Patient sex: F
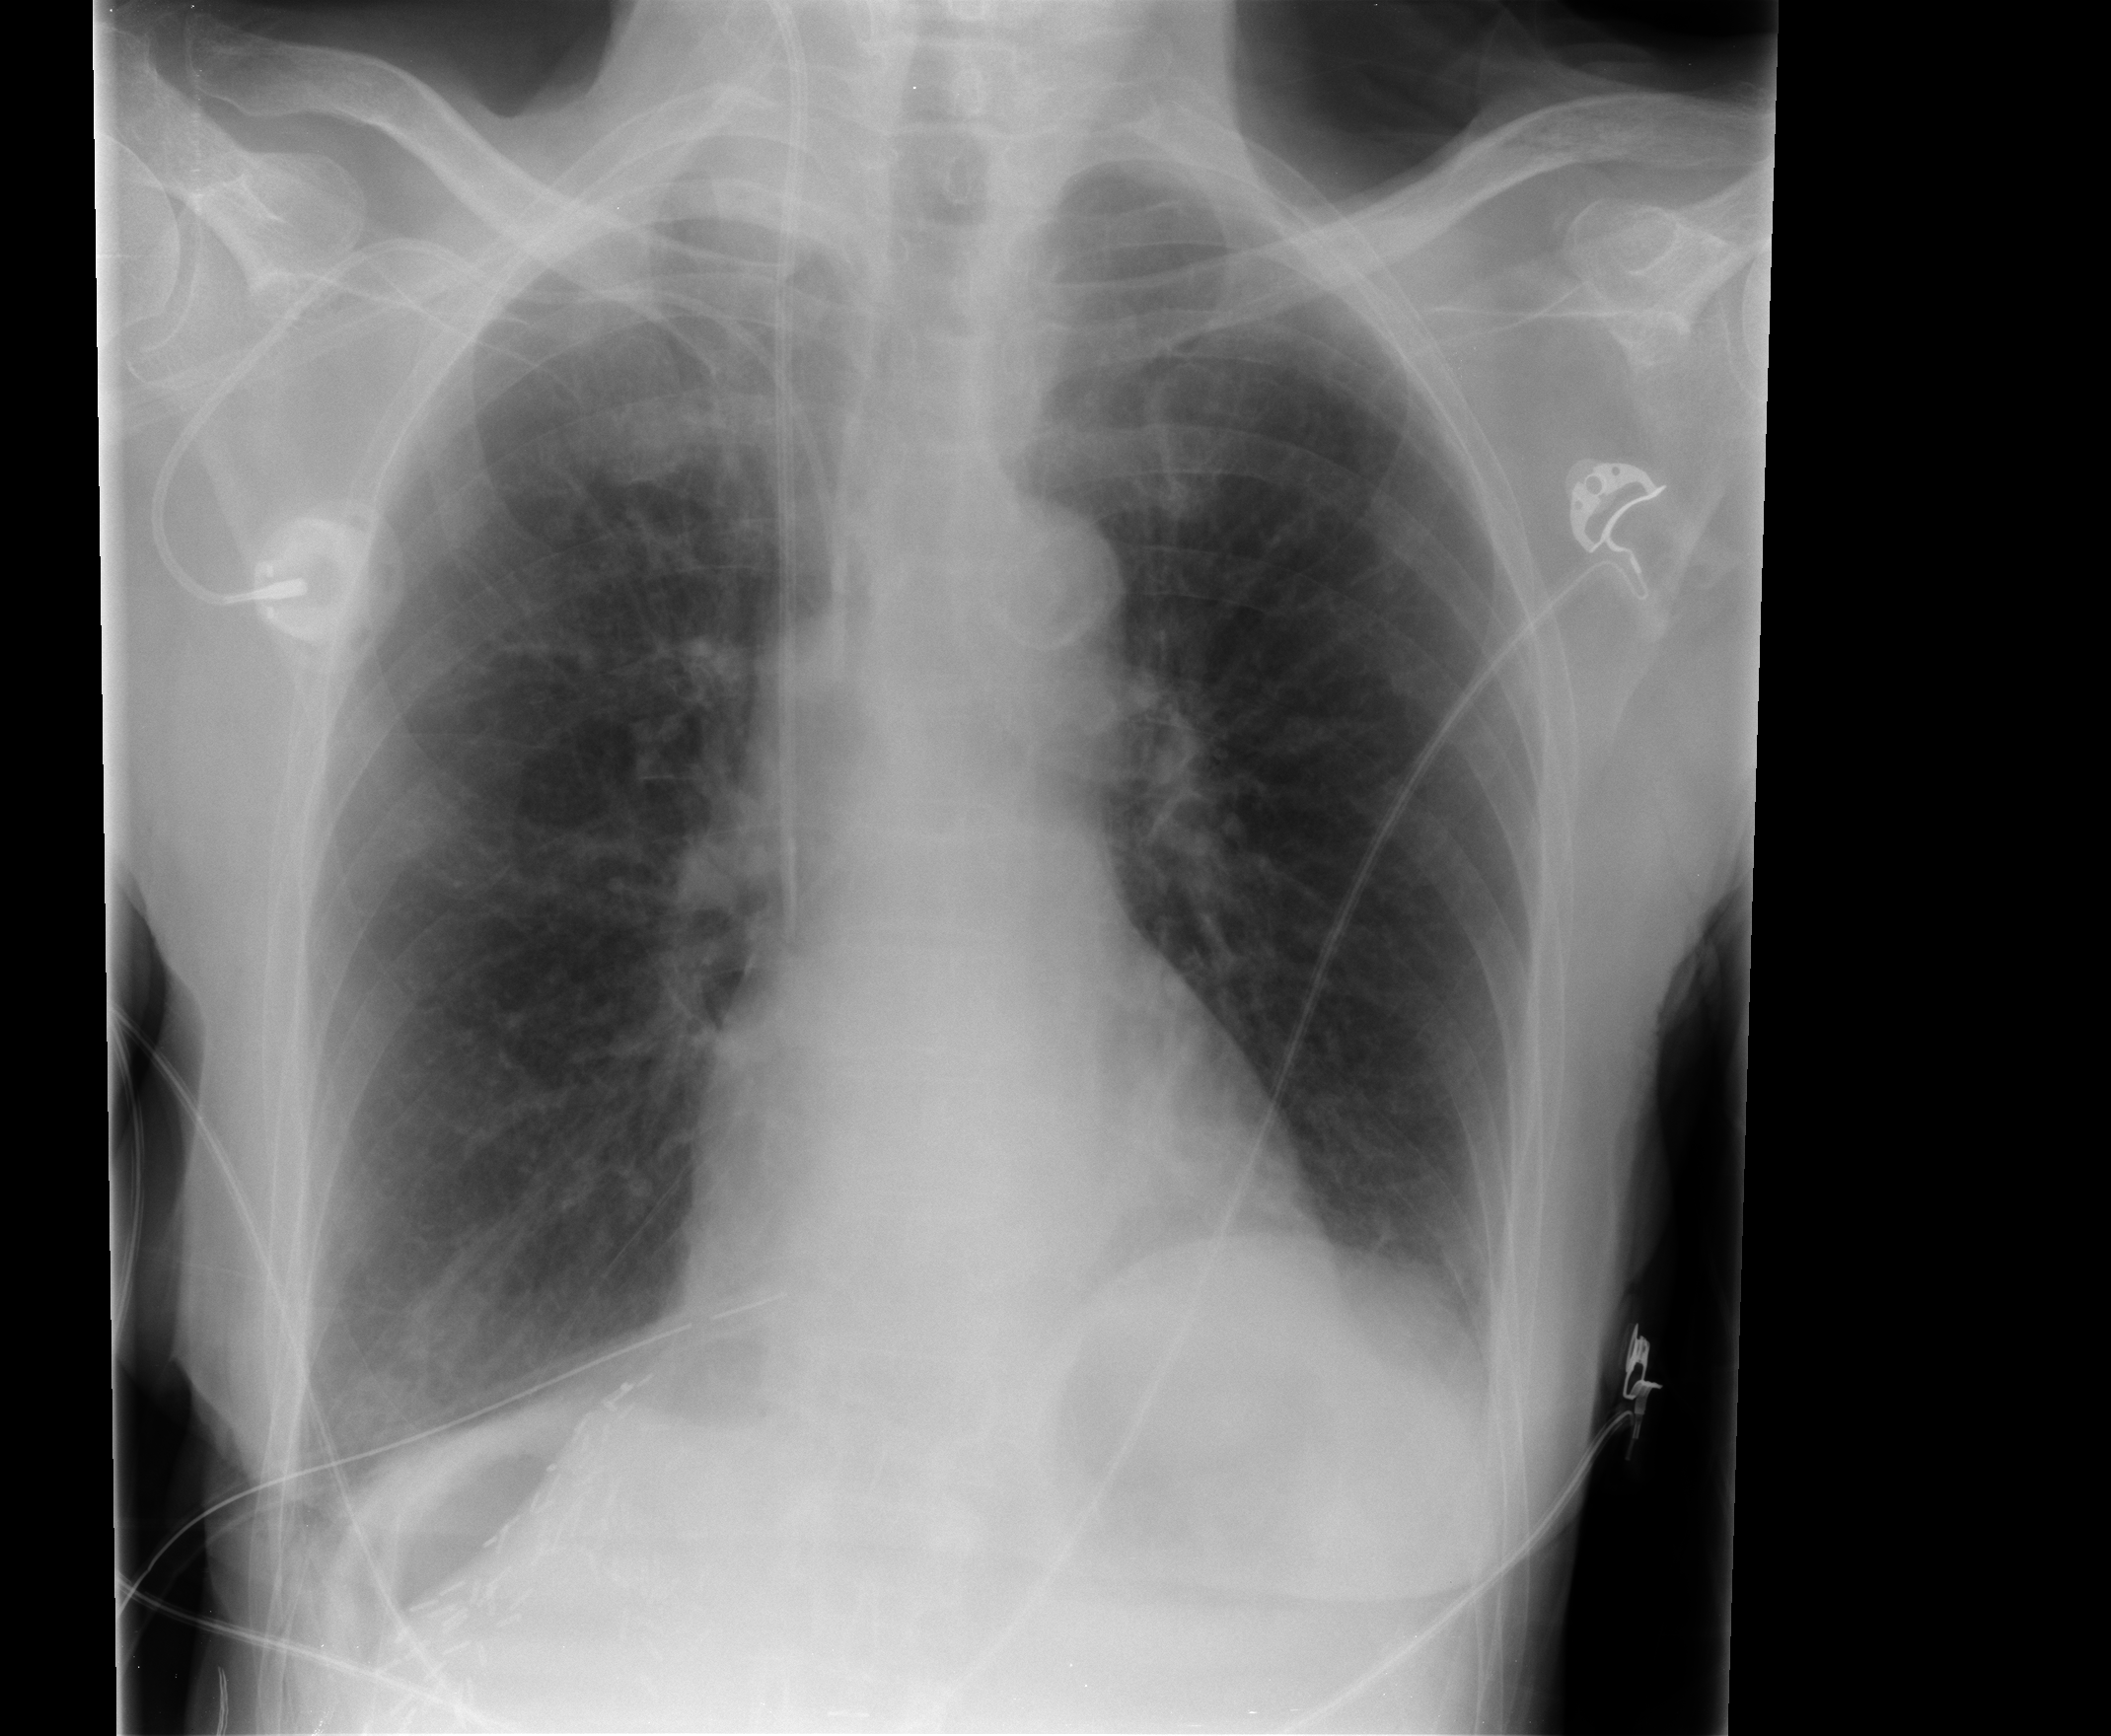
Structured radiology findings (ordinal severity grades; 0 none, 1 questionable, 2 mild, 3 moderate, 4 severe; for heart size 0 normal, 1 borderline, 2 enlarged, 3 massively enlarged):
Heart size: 0
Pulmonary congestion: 1
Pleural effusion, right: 1
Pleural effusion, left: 0
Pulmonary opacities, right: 0
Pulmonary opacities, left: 0
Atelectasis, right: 1
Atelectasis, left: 1